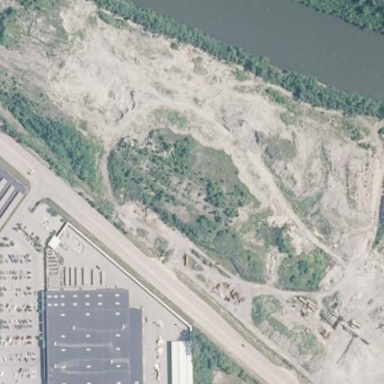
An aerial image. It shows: Brownfield site.